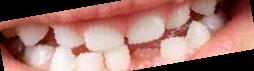
Condition: hypodontia